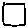
Label: square